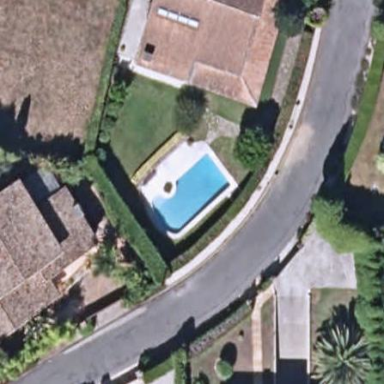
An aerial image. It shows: Swimming pool located in leisure land.